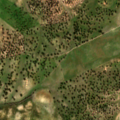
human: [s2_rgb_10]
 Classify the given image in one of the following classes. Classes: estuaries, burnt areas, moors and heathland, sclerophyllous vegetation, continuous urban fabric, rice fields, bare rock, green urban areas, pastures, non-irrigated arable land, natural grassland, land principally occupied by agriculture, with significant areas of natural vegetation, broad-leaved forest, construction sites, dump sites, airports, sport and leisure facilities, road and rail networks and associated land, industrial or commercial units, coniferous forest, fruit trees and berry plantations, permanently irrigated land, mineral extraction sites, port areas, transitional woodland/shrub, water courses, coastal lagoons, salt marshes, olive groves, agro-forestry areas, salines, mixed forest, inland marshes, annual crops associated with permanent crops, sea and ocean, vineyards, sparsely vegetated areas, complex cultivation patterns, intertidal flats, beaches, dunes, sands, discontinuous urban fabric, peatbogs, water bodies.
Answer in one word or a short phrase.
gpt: non-irrigated arable land, pastures, agro-forestry areas, transitional woodland/shrub